Question: I have problem with mysql sorting so if some one can help me out to solve this i will be
so happy before i dont understand it at all
<URL>

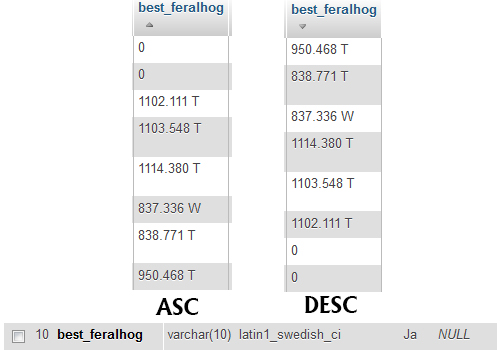
Answer: Try doing this:
'''
ORDER BY (best_feralhog + 0.0)
'''
It will sort numerically, but it will ignore the suffix letters.